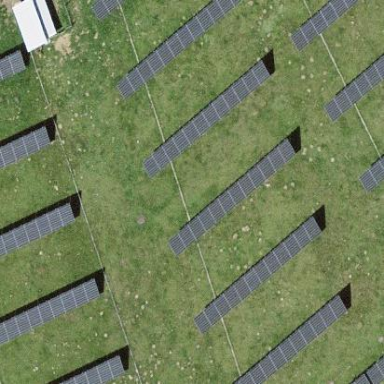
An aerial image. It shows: Solar power generator using photovoltaic panels.